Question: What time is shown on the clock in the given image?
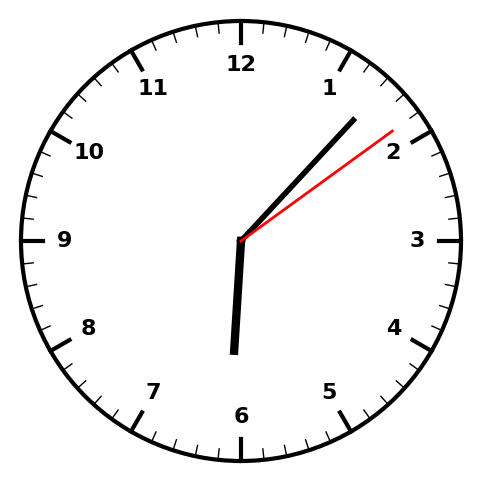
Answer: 06:07:09